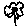
Label: flower